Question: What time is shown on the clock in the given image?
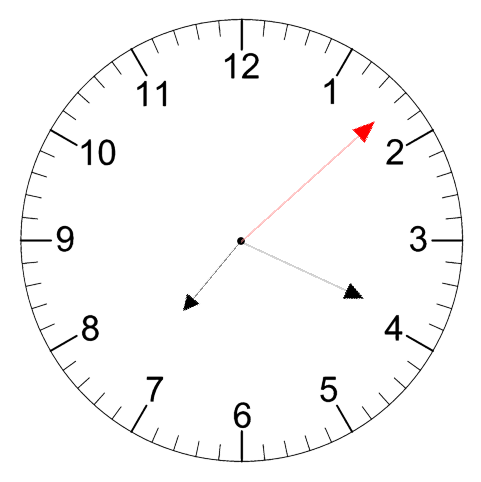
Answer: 07:19:08